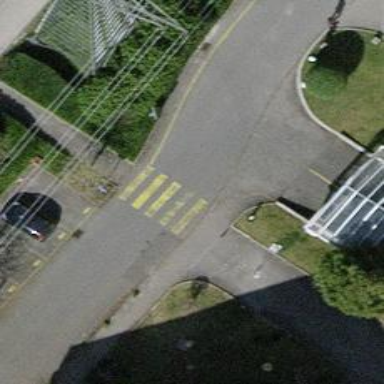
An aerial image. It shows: Uncontrolled zebra crossing on the road.